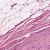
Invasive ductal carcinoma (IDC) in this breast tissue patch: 1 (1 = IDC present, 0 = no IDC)